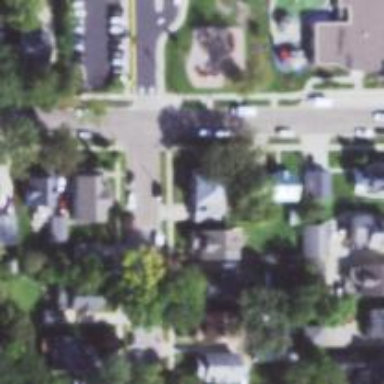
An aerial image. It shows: Residential road with asphalt surface and separate sidewalk.